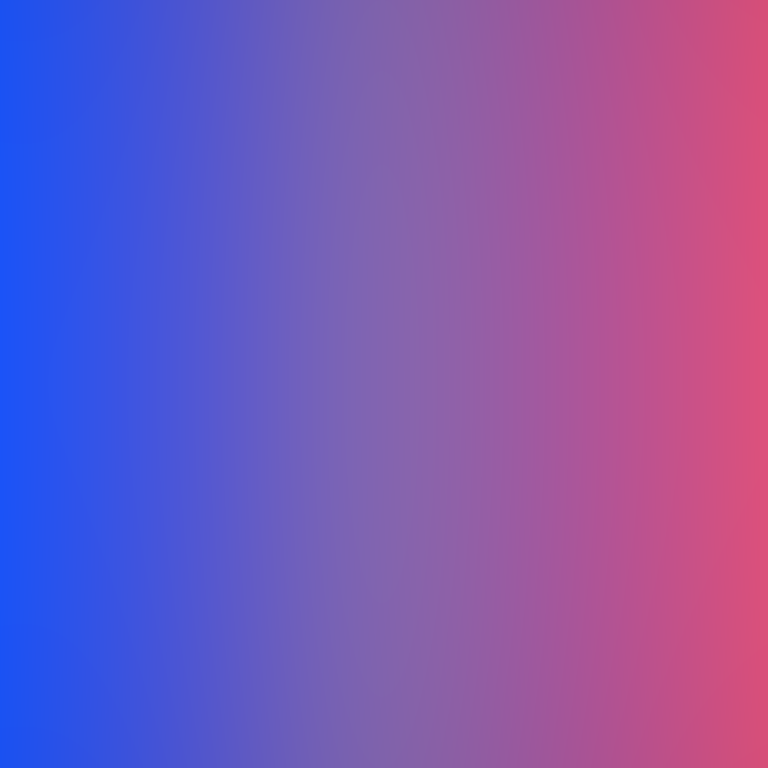
Abstract light effect, smooth gradient from deep blue to soft red, calm atmosphere, diffuse light, no room, no furniture, no objects.